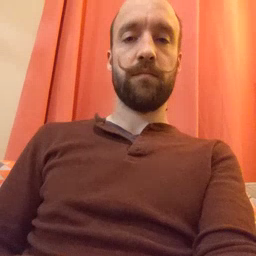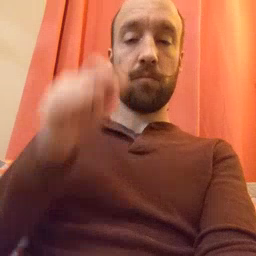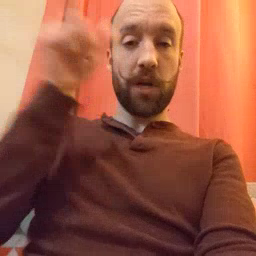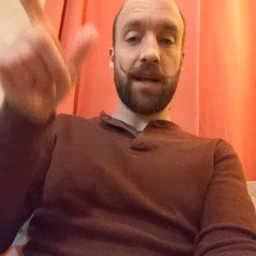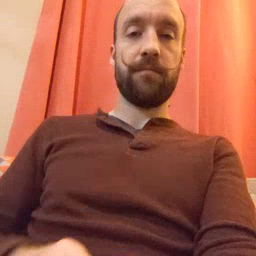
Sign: wake